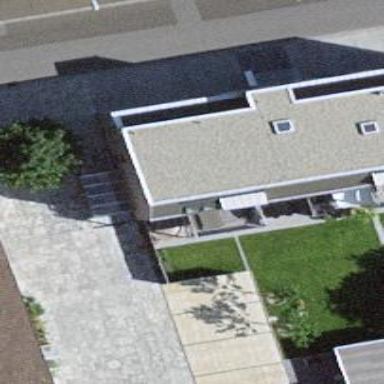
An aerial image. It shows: Garage building.